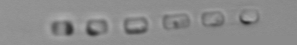
Label: Skeletonema